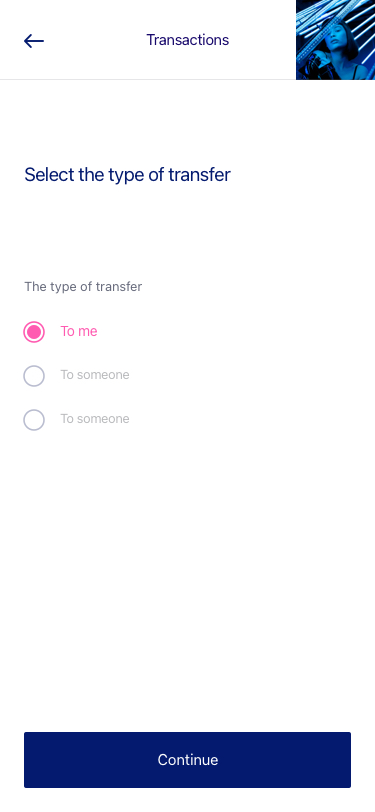
Text in this UI design:
Select the type of transfer
The type of transfer